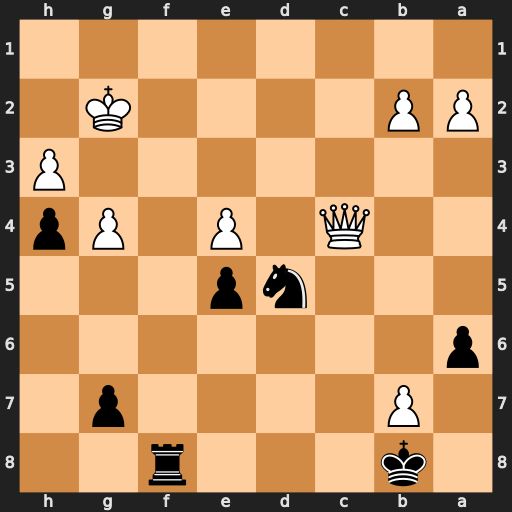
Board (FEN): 1k3r2/1P4p1/p7/3np3/2Q1P1Pp/7P/PP4K1/8
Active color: b
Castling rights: -
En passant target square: -
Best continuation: Ne3+ Kg1 Nxc4